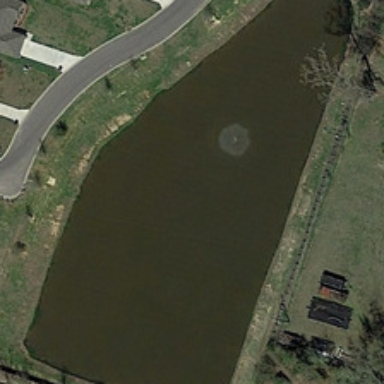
A pond is near a road and several sparse green trees .